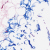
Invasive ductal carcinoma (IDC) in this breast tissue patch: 0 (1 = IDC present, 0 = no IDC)